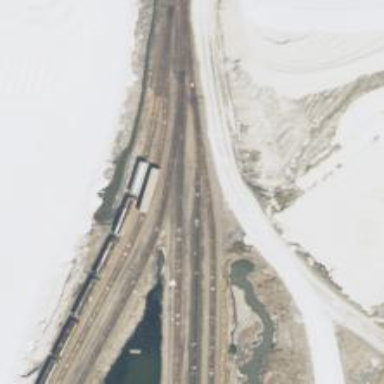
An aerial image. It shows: Rail spur service.